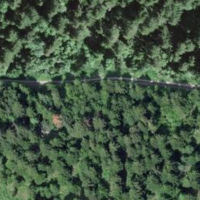
EUNIS habitat code: 43
Species observed at this site:
Parnassia palustris